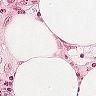
Metastatic tissue present: no